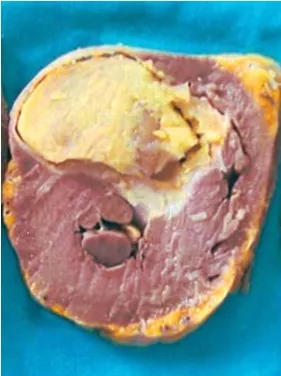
Right ventricle intra-cavitary cyst (after fixation in formalin).
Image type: medical_photograph (other_medical_photograph)